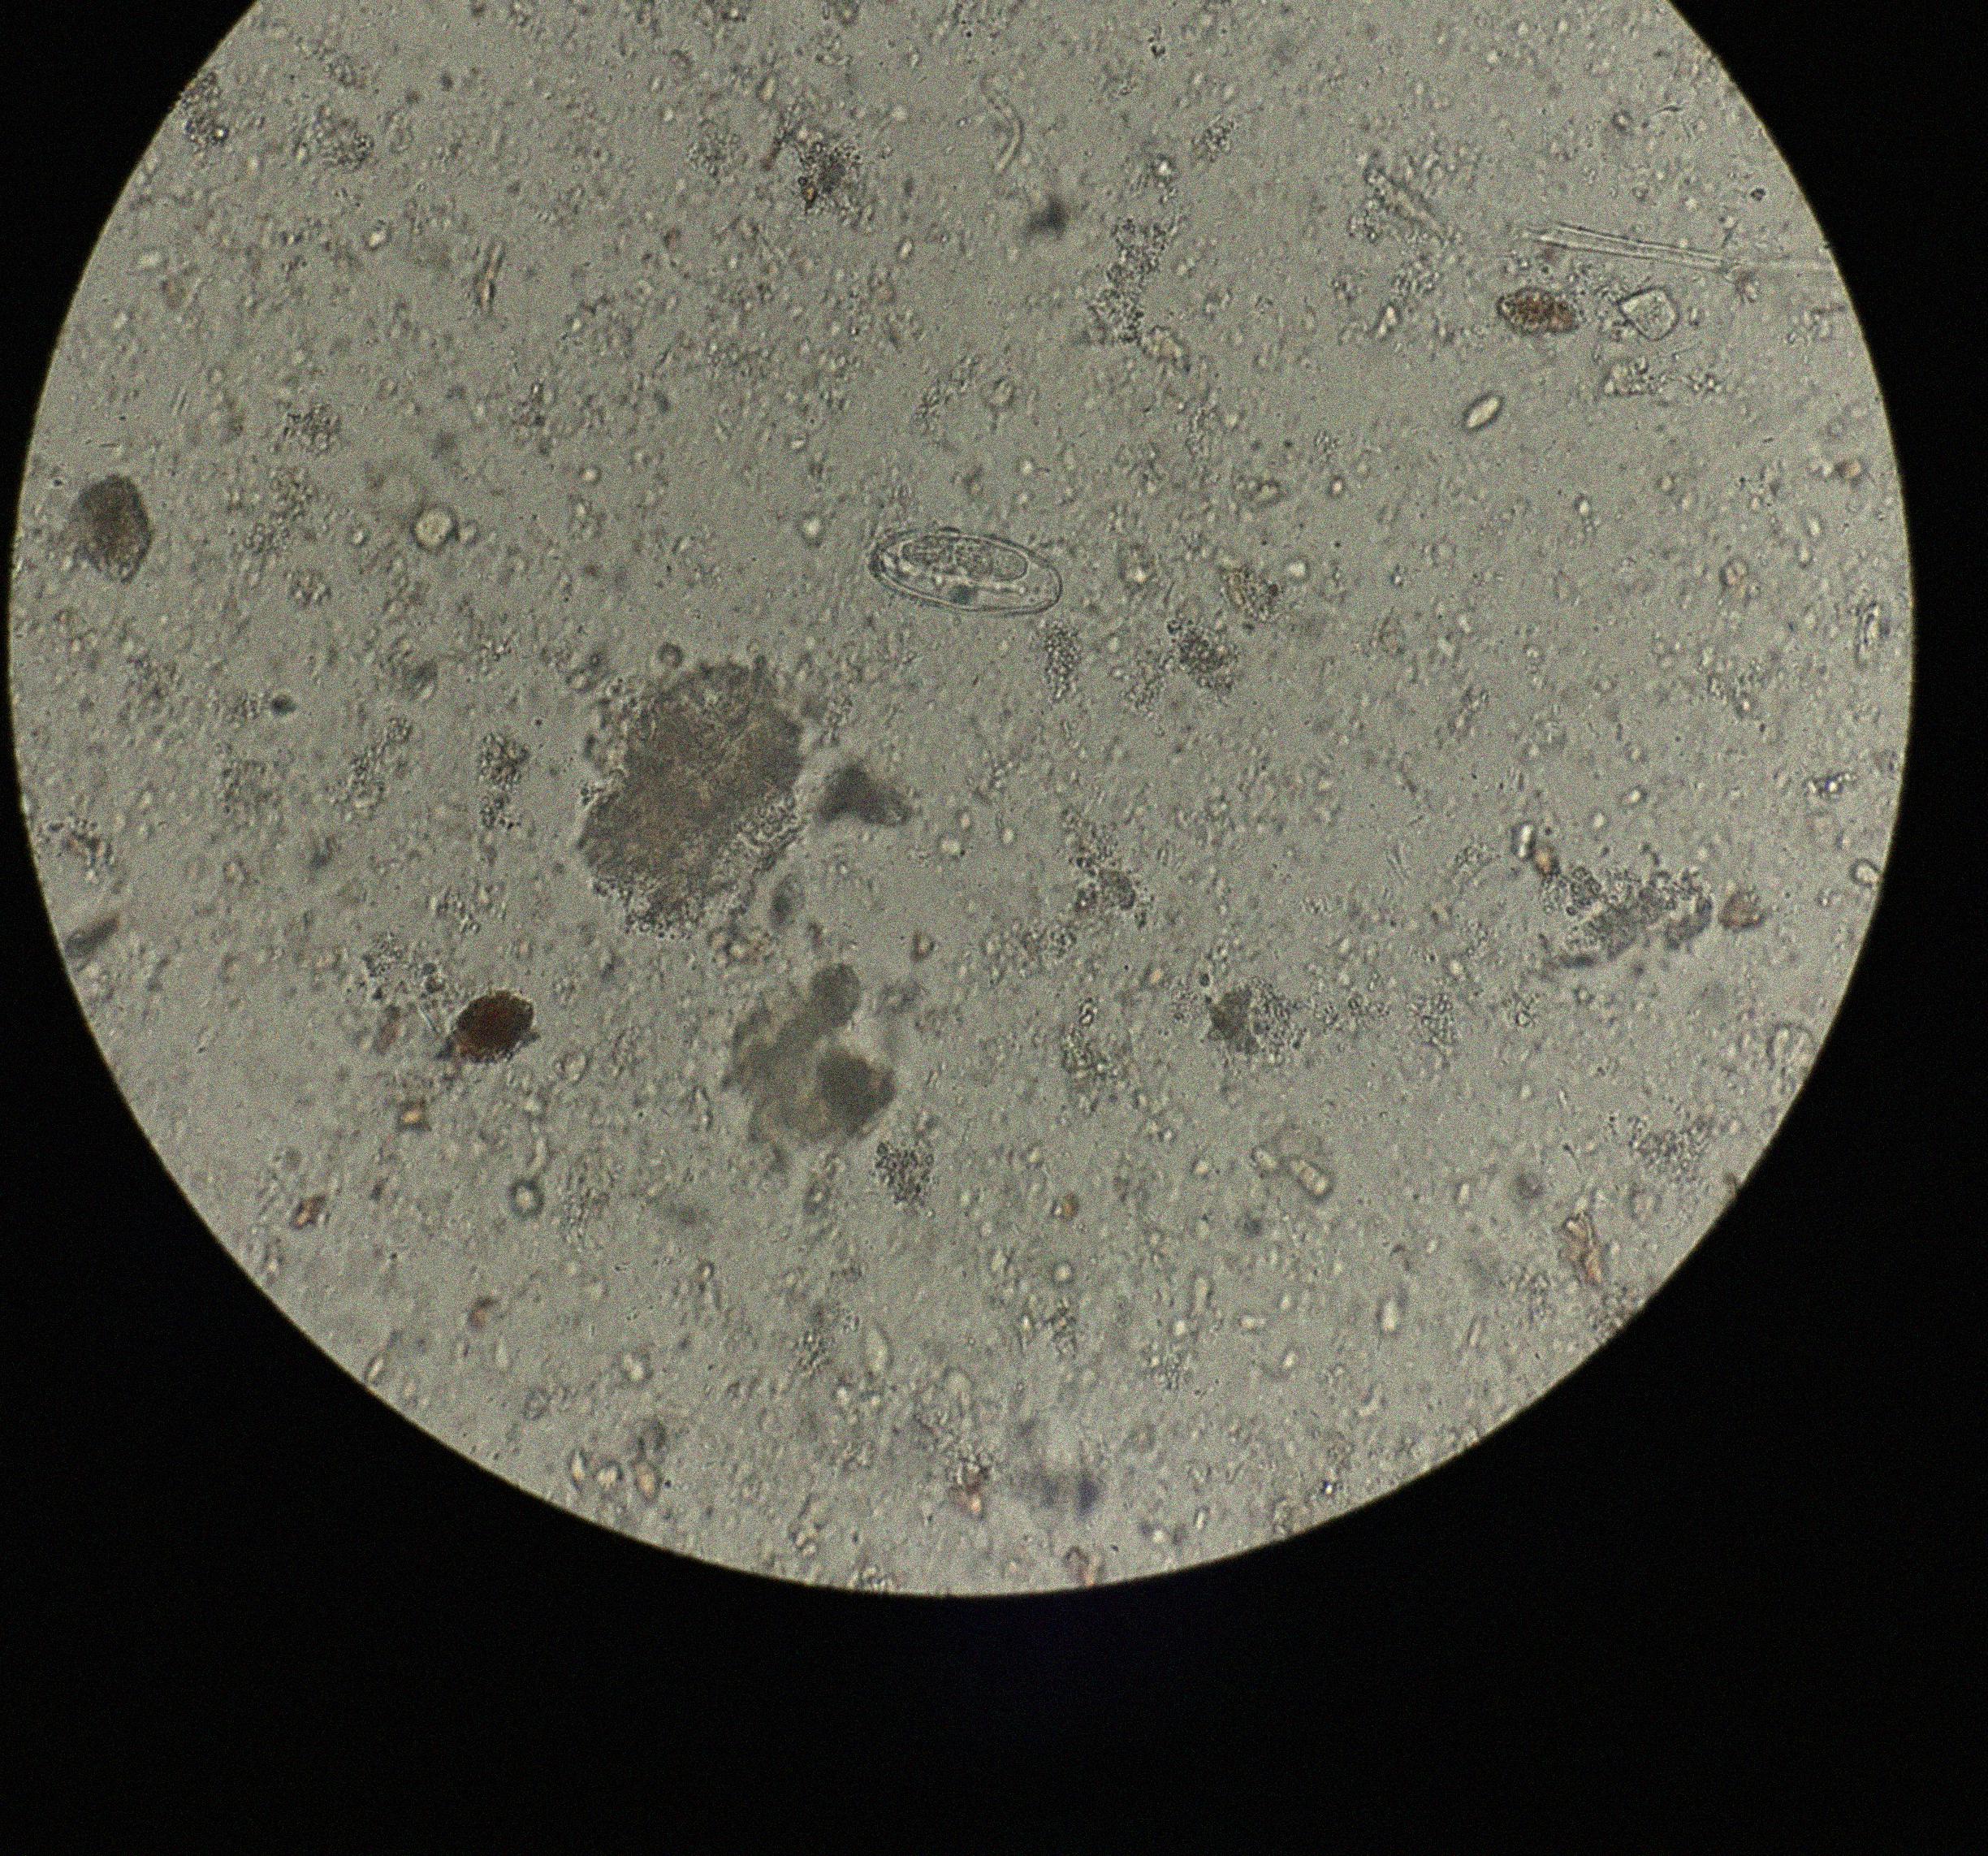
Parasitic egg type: Enterobius vermicularis